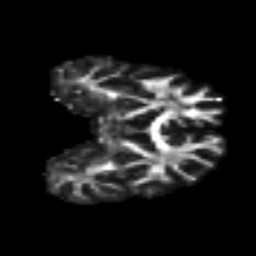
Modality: FA
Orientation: coronal
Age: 32
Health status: ill
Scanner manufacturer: philips
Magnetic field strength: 3 T
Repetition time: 9 s
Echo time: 0.127 s